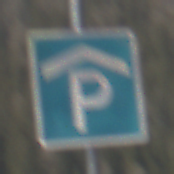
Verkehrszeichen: Parkhaus
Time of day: Midday
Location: Outdoor (Nature)
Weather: PartlyCloudy
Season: NotSpecified
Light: Natural